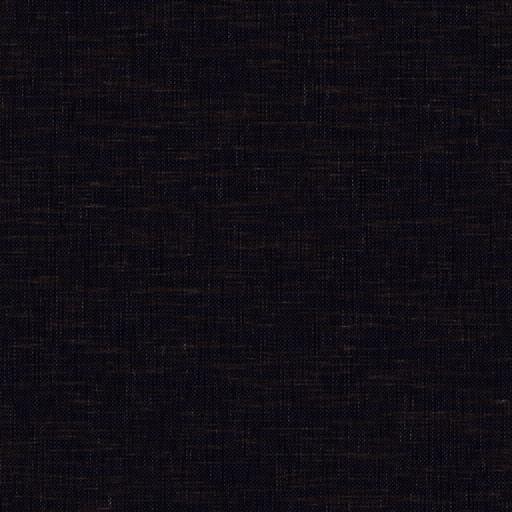
Tags: clean fabric smooth woven